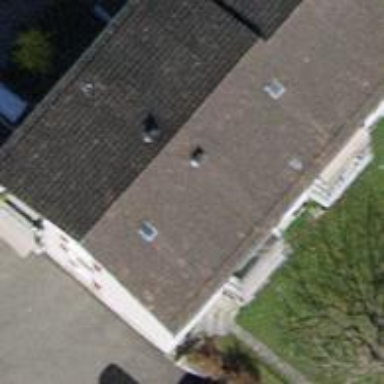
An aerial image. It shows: Building with tiled roof.